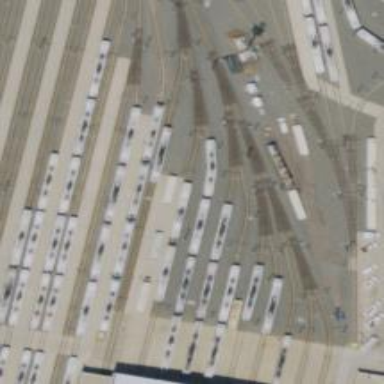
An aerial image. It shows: Light rail service yard with electrified contact lines.